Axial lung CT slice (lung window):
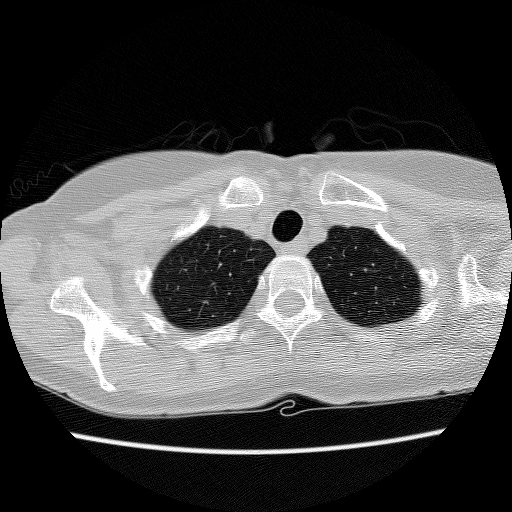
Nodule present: no